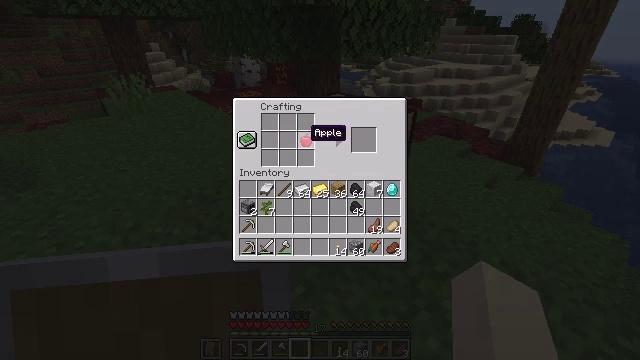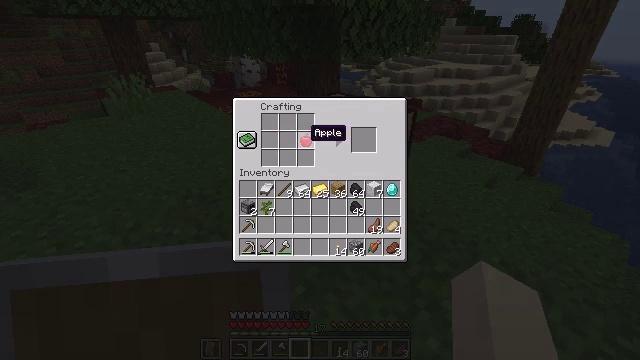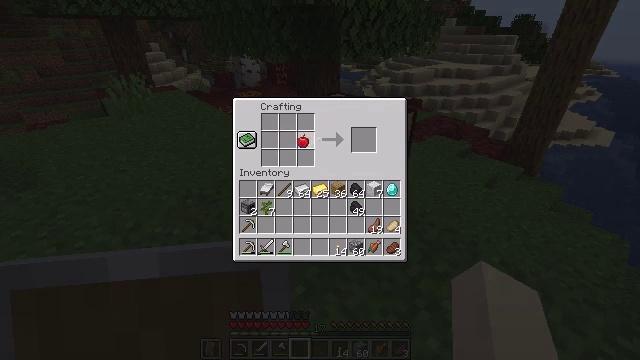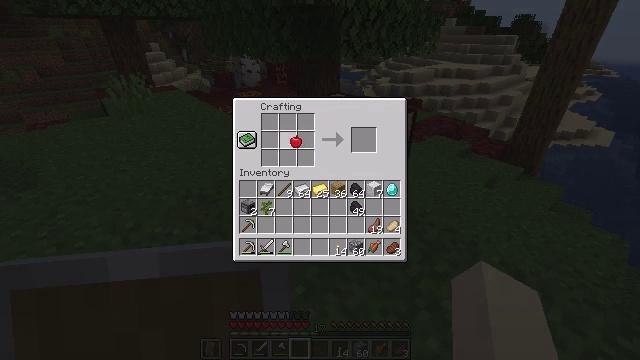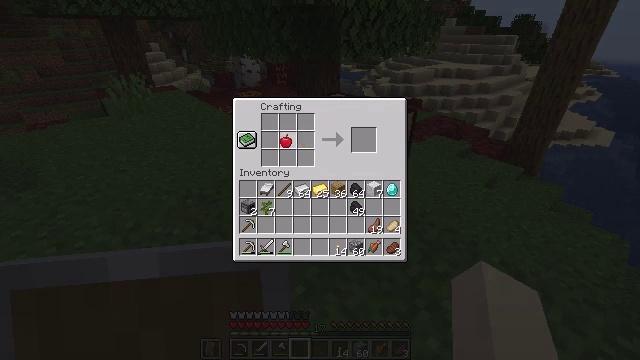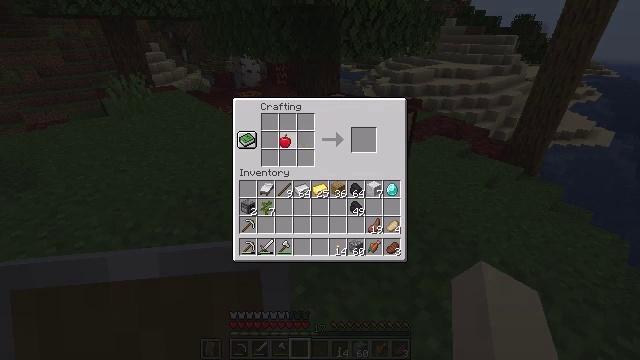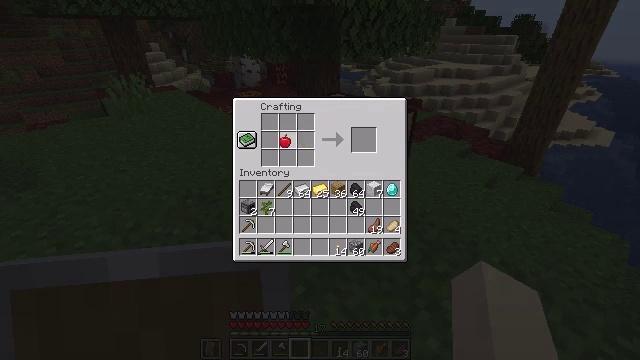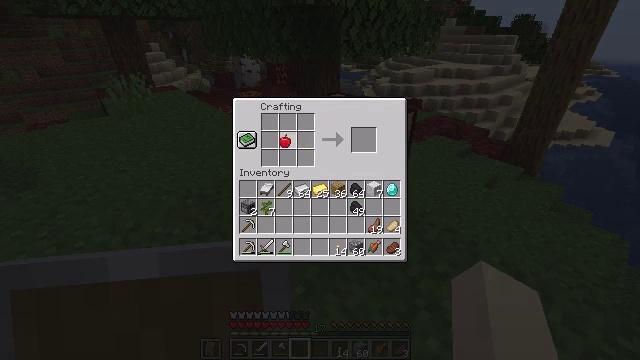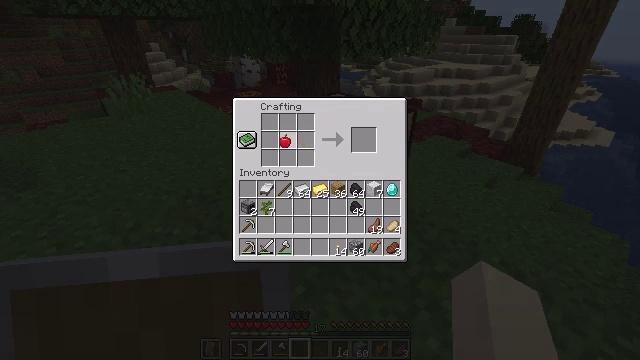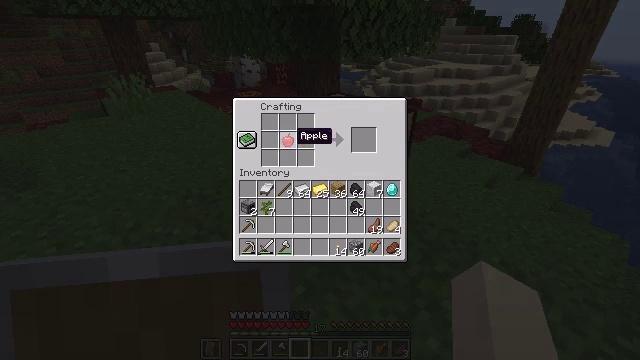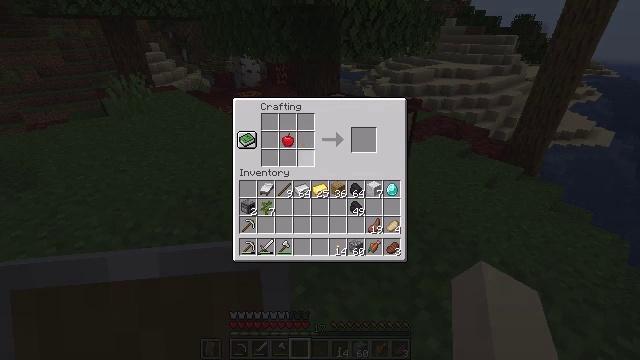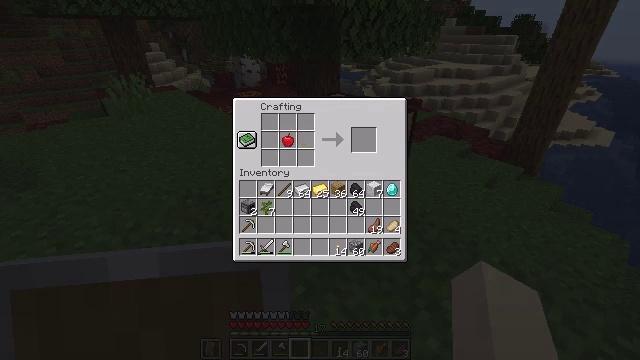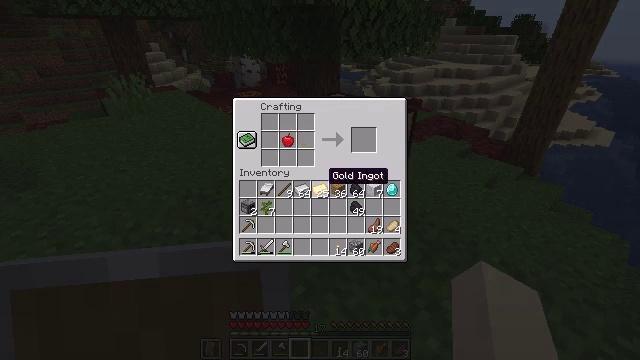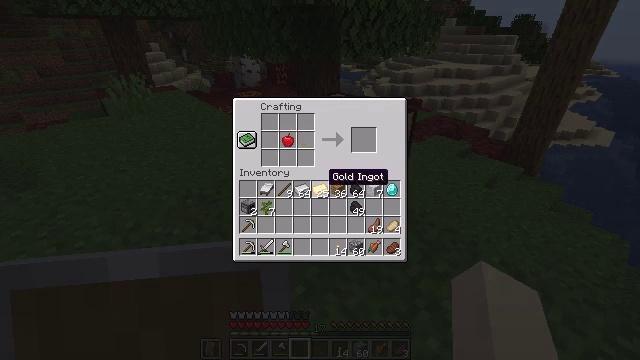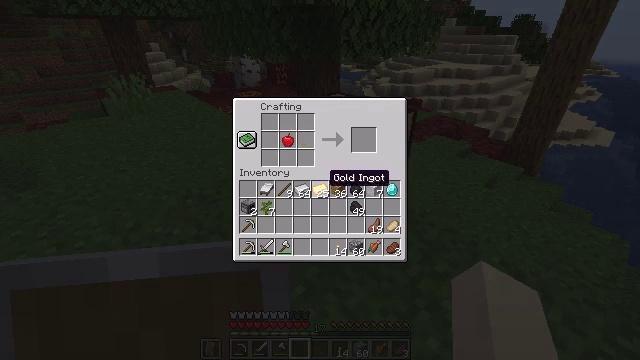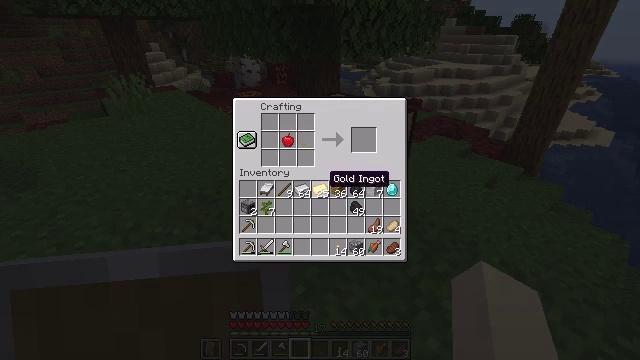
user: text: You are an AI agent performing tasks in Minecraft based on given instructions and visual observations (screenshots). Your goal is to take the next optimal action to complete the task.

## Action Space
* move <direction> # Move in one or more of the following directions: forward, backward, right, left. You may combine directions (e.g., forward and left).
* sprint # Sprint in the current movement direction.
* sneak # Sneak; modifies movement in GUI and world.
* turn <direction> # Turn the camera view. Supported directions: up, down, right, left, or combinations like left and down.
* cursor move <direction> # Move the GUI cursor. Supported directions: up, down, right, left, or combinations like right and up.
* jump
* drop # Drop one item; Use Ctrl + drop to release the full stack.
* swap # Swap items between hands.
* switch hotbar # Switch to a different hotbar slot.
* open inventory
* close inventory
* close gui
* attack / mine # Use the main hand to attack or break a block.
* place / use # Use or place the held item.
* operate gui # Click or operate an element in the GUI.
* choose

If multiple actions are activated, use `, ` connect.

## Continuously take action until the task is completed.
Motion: motion action
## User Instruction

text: Use the crafting grid to create a golden apple.
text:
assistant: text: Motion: no_op
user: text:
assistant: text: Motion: operate gui
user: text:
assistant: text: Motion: operate gui
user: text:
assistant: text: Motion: cursor move left
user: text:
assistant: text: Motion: no_op
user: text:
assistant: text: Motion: operate gui
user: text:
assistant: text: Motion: operate gui
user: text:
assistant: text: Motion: operate gui
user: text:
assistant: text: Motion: no_op
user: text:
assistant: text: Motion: cursor move right and down
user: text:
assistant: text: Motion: cursor move right and down
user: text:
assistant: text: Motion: cursor move down
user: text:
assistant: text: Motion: no_op
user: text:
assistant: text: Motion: no_op
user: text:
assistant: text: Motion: no_op
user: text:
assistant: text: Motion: operate gui
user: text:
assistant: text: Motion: operate gui
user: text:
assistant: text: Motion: cursor move left and up
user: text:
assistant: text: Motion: cursor move left and up
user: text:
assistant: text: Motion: no_op
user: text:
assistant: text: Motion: no_op
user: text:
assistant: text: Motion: no_op
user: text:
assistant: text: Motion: no_op
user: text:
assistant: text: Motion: no_op
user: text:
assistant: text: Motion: choose
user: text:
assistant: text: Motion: choose
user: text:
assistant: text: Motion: cursor move left, choose
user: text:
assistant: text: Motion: cursor move left, choose
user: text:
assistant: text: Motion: choose
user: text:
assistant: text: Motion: cursor move up, choose